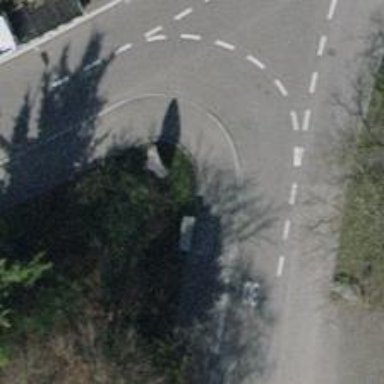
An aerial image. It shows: Kerb barrier.